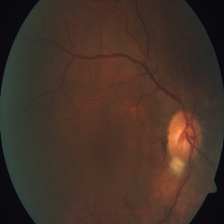
Diabetic retinopathy grade: Severe